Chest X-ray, PA view. Patient: 62 years old, sex F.
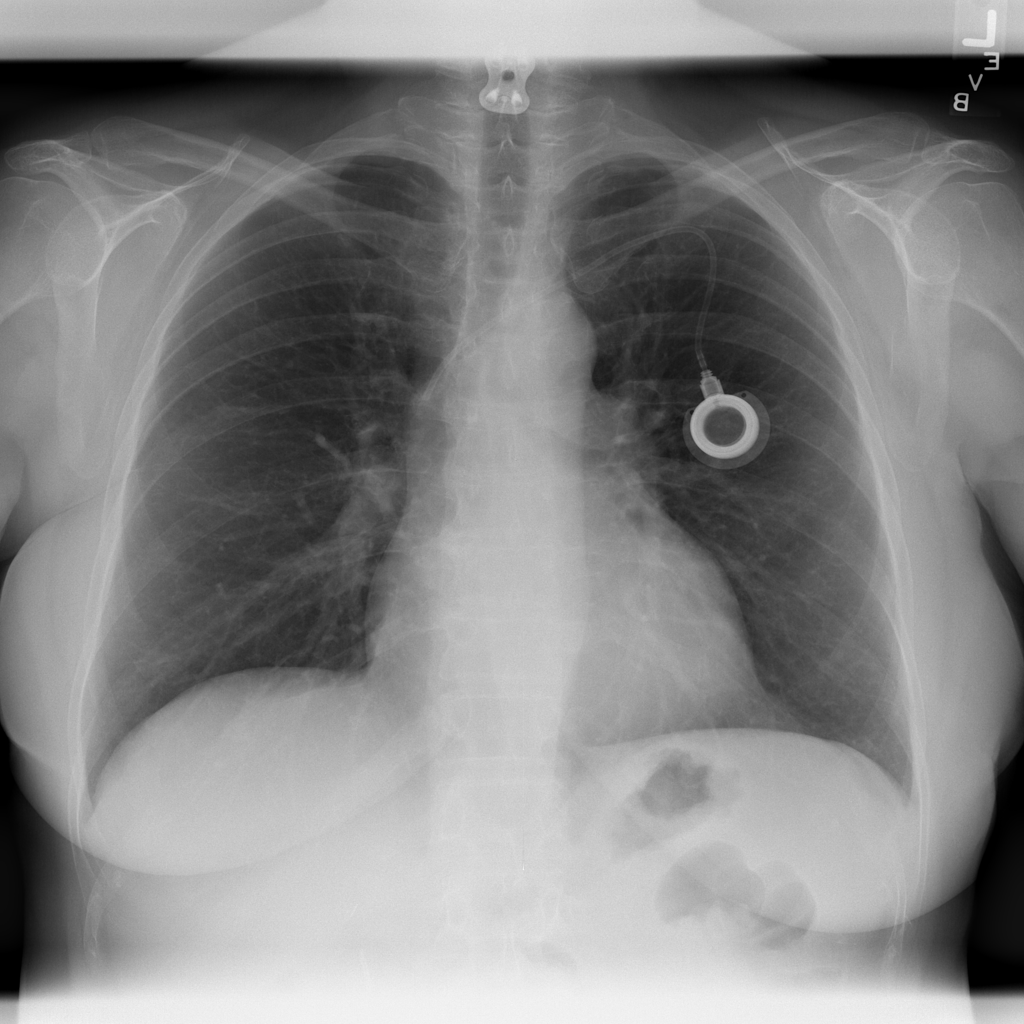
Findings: No Finding